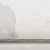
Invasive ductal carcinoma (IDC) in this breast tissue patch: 0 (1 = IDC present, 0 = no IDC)